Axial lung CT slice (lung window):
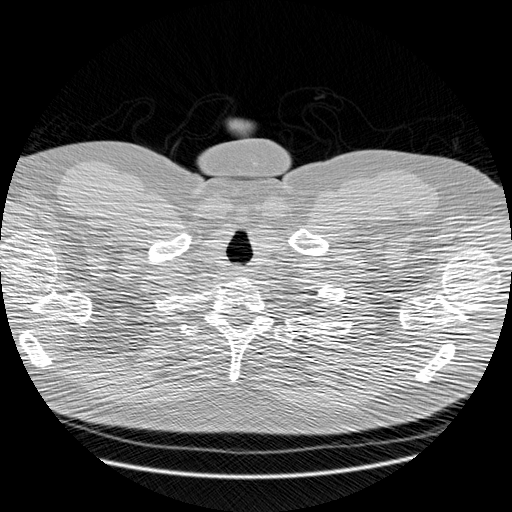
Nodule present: no